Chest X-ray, AP view. Patient: 50 years old, sex M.
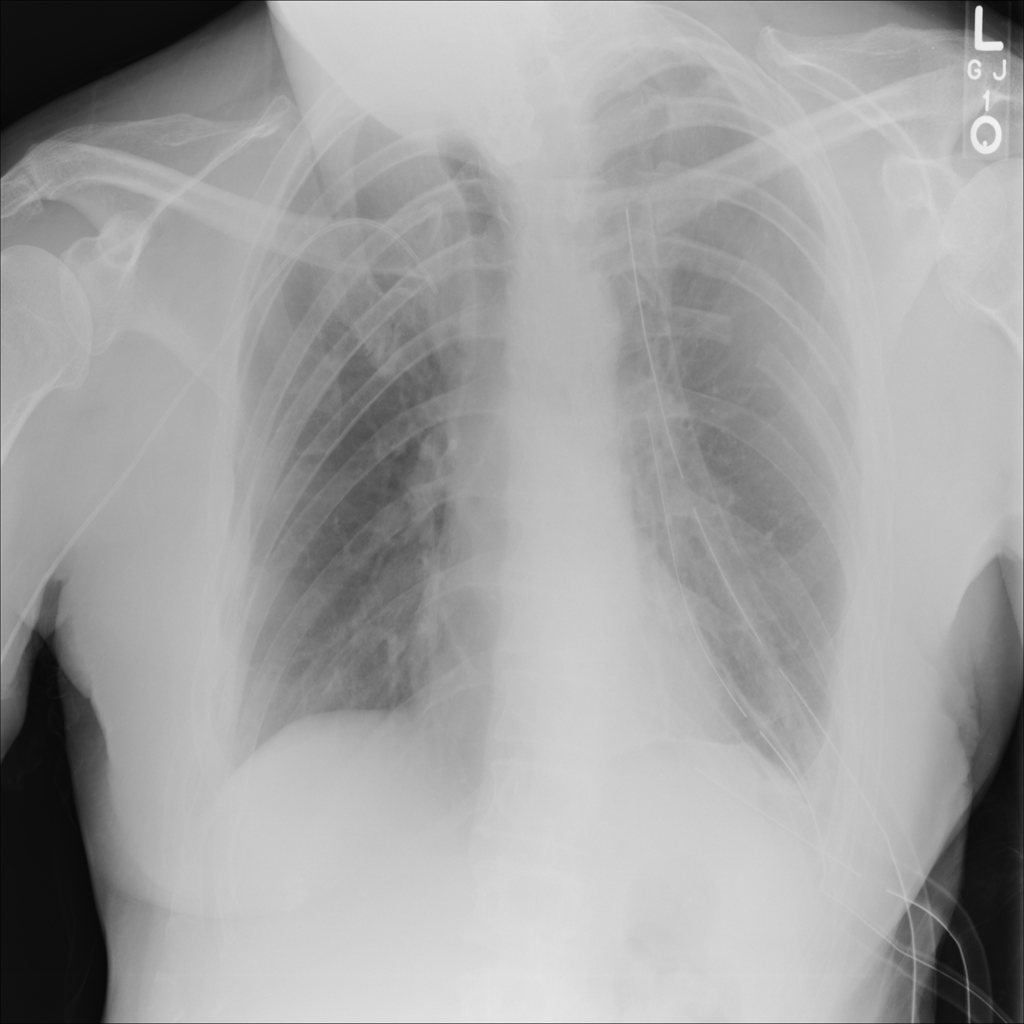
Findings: No Finding